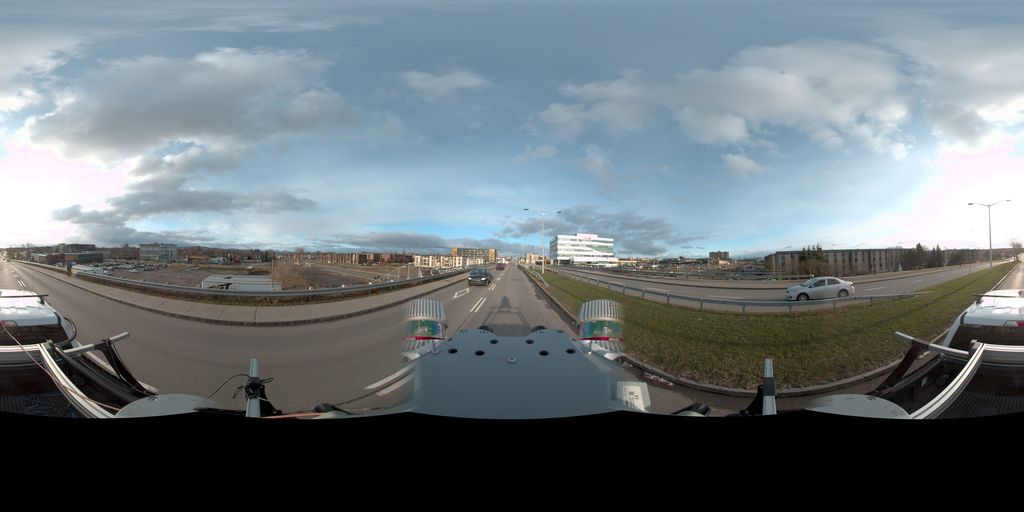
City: quebec_city